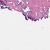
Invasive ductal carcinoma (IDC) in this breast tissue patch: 0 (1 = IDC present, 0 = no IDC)